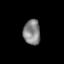
Tissue: lung
Cell type: Others
Senescence score: 0.2335
Nuclear area (px): 417
Mean DAPI intensity: 131.926